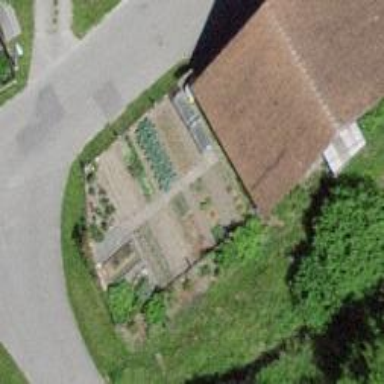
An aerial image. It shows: Barn.